Question: how can I make the drawable on a button smaller? The icon is too big, actually higher than the button. This is the code I am using:
'''
<Button
android:background="@drawable/red_button"
android:drawableLeft="@drawable/s_vit"
android:id="@+id/ButtonTest"
android:gravity="left|center_vertical"
android:text="S-SERIES CALCULATOR"
android:textColor="@android:color/white"
android:layout_height="wrap_content"
android:layout_width="wrap_content"
android:layout_marginLeft="25dp"
android:layout_marginRight="25dp"
android:drawablePadding="10dp">
</Button>
'''
The upper is how it should look, the lower how it looks right now.

I tried this but there is no image displayed. :-(
'''
Resources res = getResources();
ScaleDrawable sd = new ScaleDrawable(res.getDrawable(R.drawable.s_vit), 0, 10f, 10f);
Button btn = (Button) findViewById(R.id.ButtonTest);
btn.setCompoundDrawables(sd.getDrawable(), null, null, null);
'''
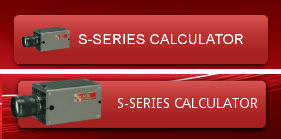
Answer: You should use a <URL> and specify the image in 'android:src', and set 'android:scaletype' to 'fitXY'
---
## Setting scaled drawable in code
'''
Drawable drawable = getResources().getDrawable(R.drawable.s_vit);
drawable.setBounds(0, 0, (int)(drawable.getIntrinsicWidth()*0.5),
(int)(drawable.getIntrinsicHeight()*0.5));
ScaleDrawable sd = new ScaleDrawable(drawable, 0, scaleWidth, scaleHeight);
Button btn = findViewbyId(R.id.yourbtnID);
btn.setCompoundDrawables(sd.getDrawable(), null, null, null); //set drawableLeft for example
'''